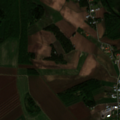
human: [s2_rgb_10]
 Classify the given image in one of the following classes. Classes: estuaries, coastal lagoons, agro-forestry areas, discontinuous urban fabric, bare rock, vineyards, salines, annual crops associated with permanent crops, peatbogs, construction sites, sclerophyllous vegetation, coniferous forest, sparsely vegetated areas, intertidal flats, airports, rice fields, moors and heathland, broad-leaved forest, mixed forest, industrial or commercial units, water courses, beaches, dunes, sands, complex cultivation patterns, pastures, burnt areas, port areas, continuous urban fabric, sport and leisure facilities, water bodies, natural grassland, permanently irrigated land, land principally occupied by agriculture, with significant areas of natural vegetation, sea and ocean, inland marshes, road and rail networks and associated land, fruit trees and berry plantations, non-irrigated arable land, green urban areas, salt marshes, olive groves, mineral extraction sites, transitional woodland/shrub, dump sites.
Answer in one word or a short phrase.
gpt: non-irrigated arable land, land principally occupied by agriculture, with significant areas of natural vegetation, mixed forest